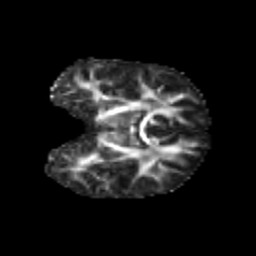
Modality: FA
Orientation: coronal
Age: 8
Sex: male
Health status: healthy